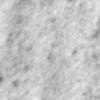
Label: no_change